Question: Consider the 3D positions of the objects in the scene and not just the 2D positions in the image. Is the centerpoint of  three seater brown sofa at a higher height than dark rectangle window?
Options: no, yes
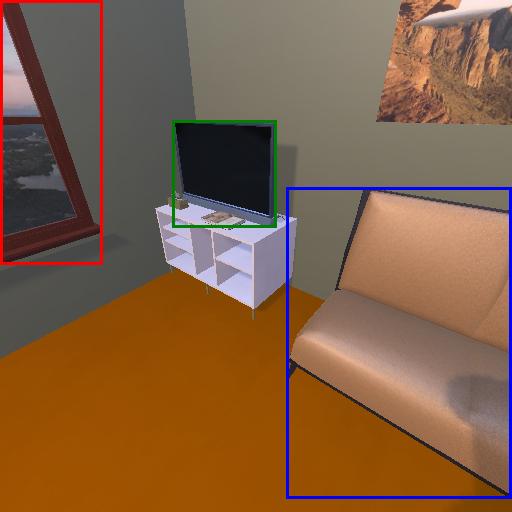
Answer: no